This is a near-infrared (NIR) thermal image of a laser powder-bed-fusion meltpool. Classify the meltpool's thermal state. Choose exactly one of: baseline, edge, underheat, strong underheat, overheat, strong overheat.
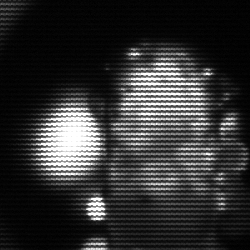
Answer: strong underheat